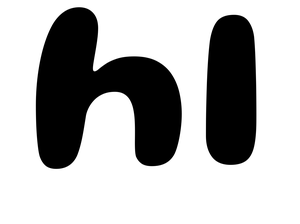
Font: Gluten_SemiBold